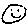
Label: smiley face